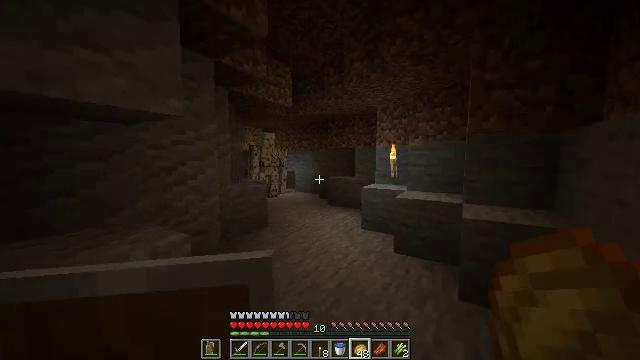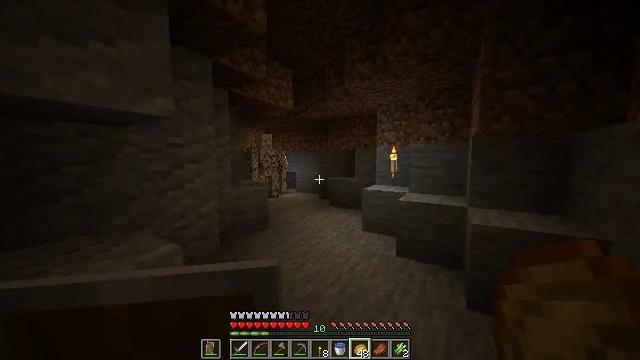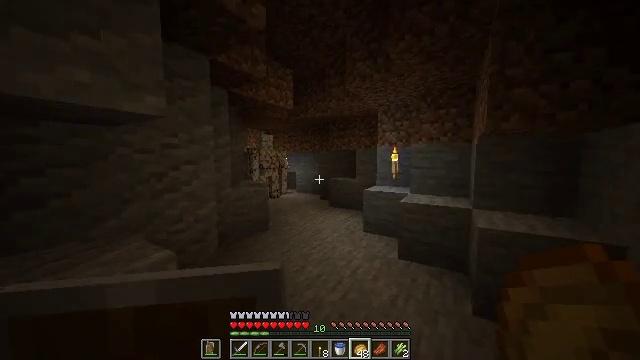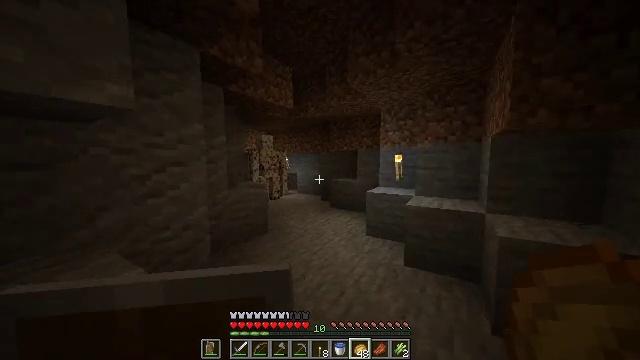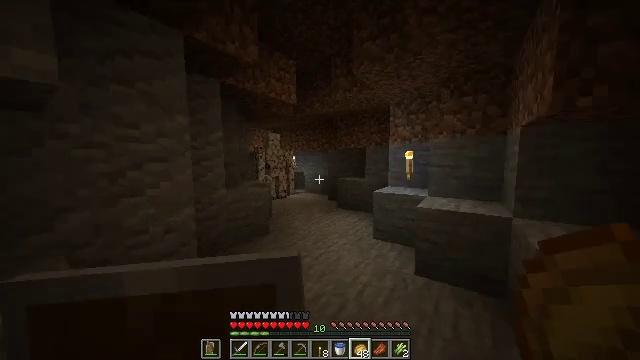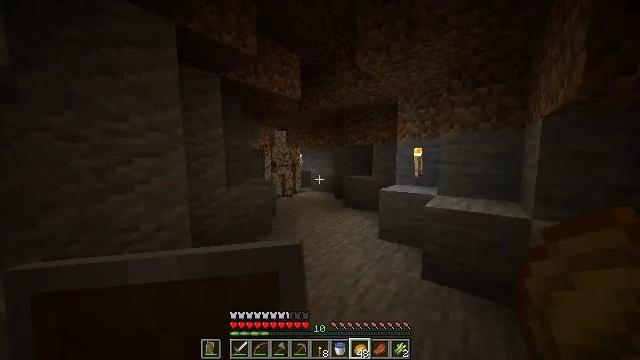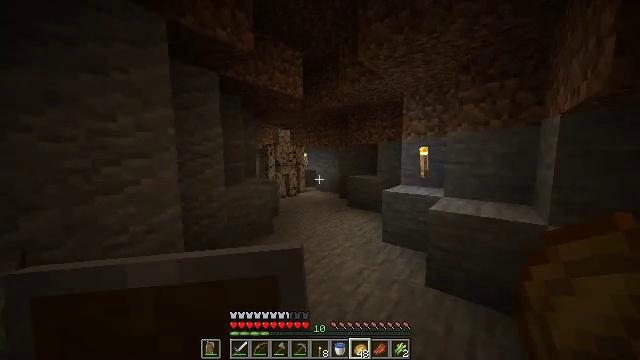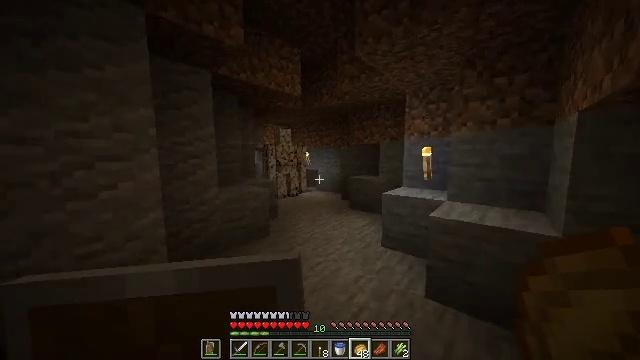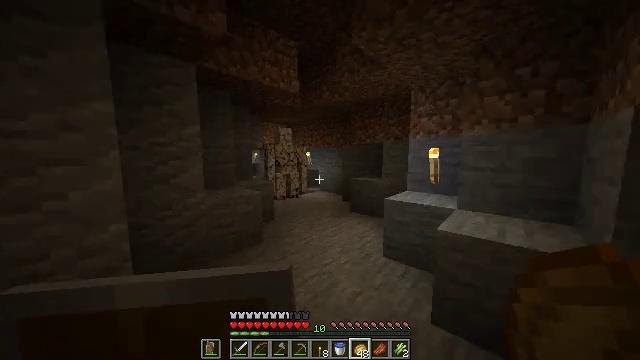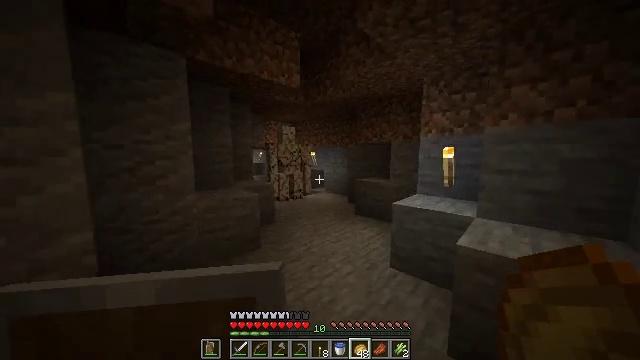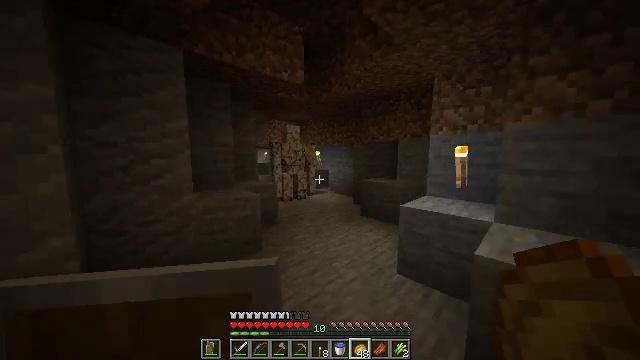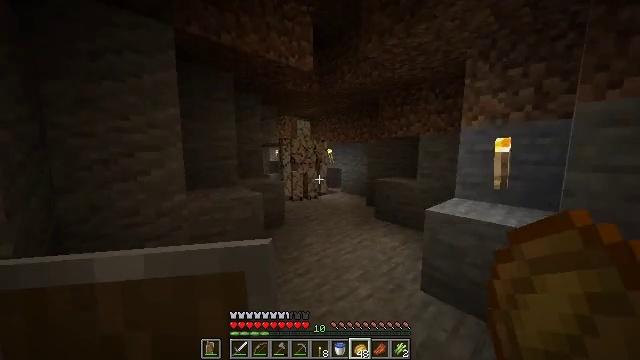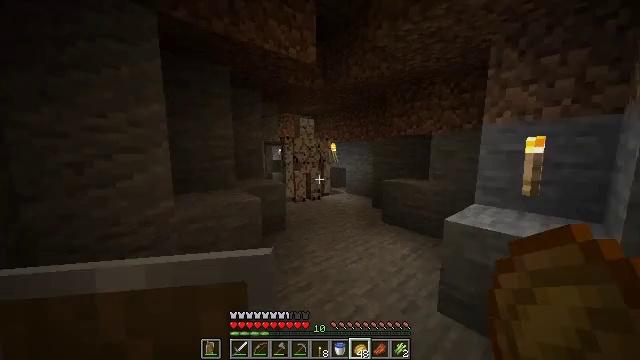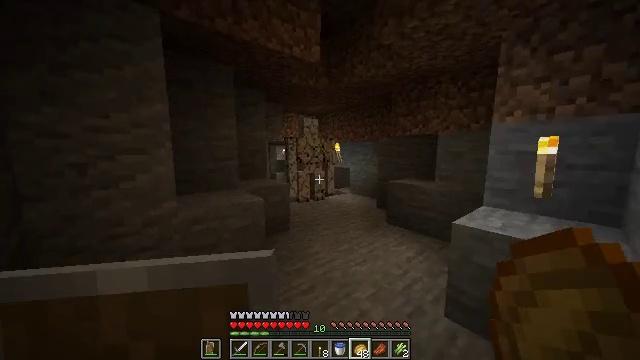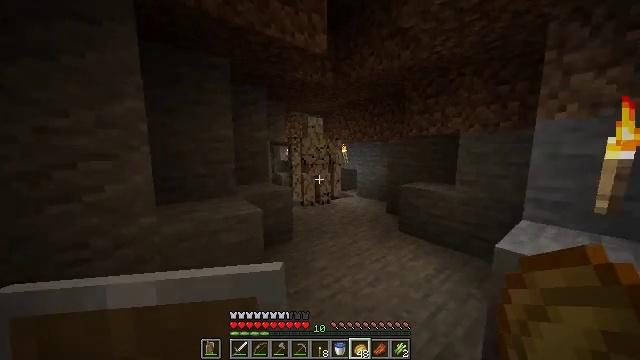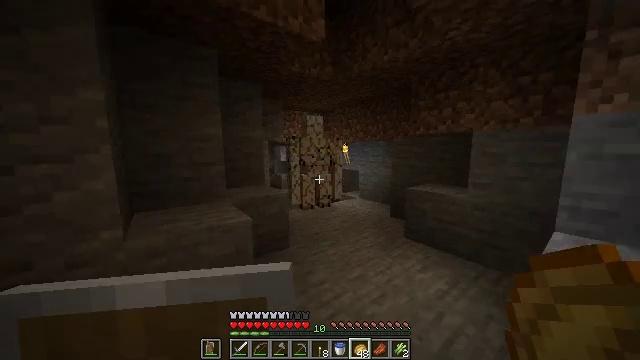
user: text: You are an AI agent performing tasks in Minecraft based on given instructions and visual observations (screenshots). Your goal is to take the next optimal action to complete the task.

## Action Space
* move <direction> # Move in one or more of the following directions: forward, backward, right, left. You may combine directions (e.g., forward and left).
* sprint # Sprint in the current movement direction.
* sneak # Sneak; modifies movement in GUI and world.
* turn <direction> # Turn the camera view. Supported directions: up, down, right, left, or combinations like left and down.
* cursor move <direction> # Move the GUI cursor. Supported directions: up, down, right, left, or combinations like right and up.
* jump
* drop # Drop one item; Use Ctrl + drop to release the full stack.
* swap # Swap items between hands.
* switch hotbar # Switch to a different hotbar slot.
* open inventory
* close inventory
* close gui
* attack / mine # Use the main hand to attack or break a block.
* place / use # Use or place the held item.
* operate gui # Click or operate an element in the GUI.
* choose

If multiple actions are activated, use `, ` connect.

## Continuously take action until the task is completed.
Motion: motion action
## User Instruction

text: Drop a baked potato.
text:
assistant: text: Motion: move forward, sprint
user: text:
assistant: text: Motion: move forward
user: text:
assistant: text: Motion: move forward and move right
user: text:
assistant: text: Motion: move forward and move right, turn left
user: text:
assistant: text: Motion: move forward and move right, turn left
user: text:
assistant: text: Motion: move forward and move right, turn left
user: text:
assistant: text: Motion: move forward, turn left
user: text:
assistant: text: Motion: move forward, turn left
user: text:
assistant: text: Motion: move forward, turn left
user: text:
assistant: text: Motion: move forward, turn left
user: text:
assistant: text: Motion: move forward, turn left
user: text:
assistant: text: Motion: move forward, turn left
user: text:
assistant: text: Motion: move forward, turn left
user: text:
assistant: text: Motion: move forward, turn left
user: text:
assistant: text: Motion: move forward and move right
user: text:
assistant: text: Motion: move forward and move right
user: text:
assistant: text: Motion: move forward and move right
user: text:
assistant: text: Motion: move forward
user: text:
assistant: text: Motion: move forward
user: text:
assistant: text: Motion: move forward, turn left
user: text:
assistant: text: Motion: move forward and move right, turn left
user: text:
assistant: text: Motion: move forward and move right, turn left
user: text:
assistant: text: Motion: move forward and move right, turn left
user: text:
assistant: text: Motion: move forward, turn left
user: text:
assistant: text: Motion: move forward, turn left
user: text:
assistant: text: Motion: move forward
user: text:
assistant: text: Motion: move forward
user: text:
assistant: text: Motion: move forward
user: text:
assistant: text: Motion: move forward
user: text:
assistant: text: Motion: move forward